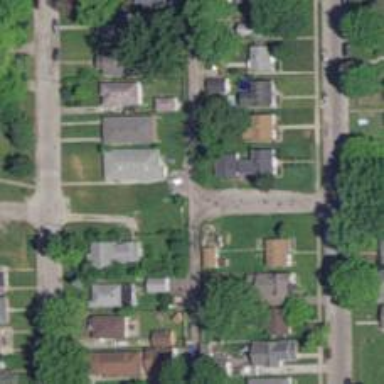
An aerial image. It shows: Alley classified as service road.